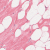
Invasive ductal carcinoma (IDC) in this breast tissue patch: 0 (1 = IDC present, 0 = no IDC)